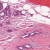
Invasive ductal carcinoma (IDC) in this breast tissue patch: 1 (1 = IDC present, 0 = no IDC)